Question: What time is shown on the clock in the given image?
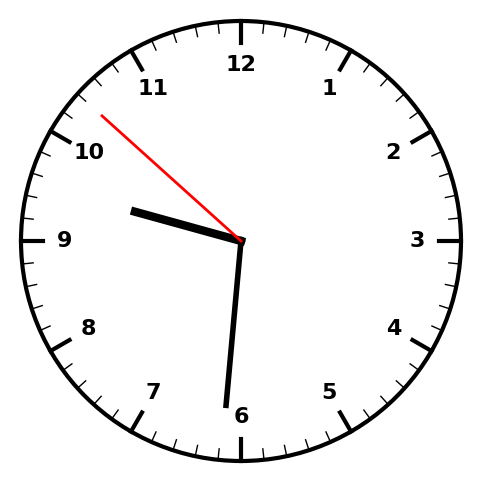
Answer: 09:30:52